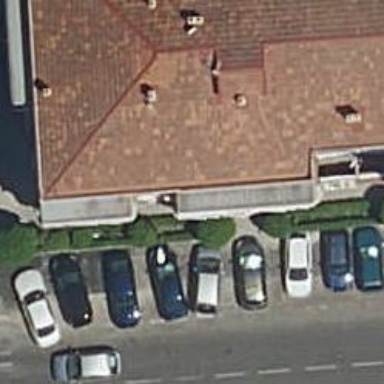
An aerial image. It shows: Driving school.